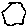
Label: hexagon